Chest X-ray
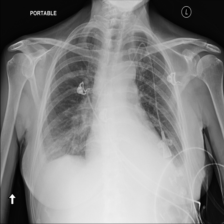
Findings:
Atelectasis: negative
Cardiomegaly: negative
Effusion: positive
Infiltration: positive
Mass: negative
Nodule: negative
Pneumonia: negative
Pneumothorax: negative
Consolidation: negative
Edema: negative
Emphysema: negative
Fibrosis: negative
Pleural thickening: negative
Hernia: negative